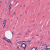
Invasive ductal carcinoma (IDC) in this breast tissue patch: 1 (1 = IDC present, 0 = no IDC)